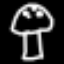
Label: mushroom